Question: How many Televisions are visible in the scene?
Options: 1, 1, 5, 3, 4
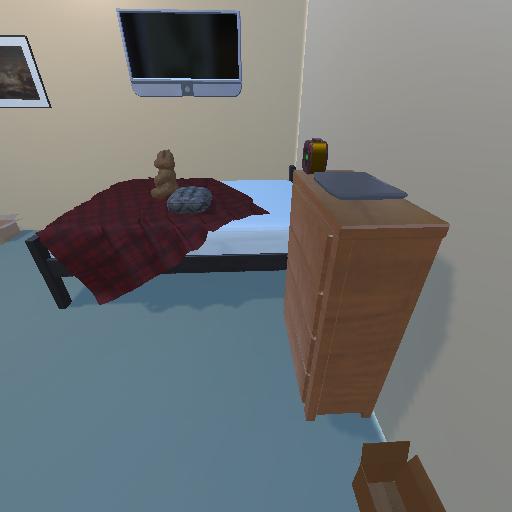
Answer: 1